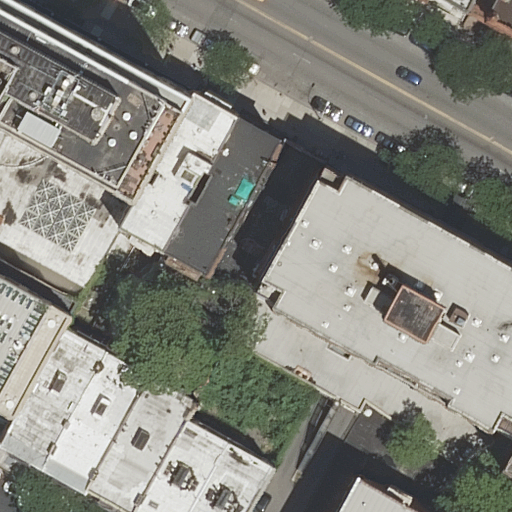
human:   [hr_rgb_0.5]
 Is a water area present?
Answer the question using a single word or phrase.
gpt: no

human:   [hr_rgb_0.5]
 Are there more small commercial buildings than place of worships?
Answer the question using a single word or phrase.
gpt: no

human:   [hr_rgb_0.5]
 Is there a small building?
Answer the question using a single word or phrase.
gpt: yes

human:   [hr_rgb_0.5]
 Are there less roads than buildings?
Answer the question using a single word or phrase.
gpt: yes

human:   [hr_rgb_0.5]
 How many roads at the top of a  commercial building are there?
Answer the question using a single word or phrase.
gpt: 0

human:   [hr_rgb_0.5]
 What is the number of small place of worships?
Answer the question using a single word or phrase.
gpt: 0

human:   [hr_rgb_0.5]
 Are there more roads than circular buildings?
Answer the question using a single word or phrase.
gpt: yes

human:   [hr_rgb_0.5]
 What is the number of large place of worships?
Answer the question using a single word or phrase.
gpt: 1

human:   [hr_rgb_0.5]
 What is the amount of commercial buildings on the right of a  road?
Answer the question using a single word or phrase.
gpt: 0

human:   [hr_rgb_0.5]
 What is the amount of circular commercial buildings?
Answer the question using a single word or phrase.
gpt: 0

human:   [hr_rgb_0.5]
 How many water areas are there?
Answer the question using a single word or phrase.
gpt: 0

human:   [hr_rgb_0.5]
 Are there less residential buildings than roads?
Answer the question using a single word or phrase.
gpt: no

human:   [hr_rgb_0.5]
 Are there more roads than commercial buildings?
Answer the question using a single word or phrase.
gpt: yes

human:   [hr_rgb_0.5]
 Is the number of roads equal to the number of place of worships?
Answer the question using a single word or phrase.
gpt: yes

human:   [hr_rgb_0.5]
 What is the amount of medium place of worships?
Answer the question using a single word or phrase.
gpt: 1

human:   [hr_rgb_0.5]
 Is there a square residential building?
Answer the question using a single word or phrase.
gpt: no

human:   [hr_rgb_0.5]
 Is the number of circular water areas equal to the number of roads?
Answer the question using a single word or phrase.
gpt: no

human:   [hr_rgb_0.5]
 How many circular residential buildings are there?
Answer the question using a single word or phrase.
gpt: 0

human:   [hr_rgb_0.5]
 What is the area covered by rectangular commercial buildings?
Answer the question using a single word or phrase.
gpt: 0m2

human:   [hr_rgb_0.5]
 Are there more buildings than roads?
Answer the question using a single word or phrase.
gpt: yes

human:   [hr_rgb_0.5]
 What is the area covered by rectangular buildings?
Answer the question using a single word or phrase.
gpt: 1556m2

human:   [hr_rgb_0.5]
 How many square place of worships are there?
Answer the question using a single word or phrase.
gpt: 0

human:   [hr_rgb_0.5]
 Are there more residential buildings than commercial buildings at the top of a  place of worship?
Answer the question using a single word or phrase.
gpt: yes

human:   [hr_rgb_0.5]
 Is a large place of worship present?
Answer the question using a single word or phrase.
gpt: yes

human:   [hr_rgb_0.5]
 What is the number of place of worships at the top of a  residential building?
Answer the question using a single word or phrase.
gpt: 2

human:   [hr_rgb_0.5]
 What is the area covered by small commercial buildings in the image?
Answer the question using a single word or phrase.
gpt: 0m2

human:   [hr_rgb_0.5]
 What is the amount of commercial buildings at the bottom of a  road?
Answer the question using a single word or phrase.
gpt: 0

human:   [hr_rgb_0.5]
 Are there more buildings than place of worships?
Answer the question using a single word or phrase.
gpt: yes

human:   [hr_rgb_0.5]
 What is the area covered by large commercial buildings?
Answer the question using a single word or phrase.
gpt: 0m2

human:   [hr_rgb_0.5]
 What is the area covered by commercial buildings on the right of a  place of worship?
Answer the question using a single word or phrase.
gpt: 0m2

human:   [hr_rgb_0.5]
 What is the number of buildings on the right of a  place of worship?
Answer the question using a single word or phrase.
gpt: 5

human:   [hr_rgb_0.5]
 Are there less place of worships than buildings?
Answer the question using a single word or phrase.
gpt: yes

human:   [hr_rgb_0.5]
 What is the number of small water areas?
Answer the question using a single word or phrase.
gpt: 0

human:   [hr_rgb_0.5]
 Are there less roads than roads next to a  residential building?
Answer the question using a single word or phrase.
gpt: no

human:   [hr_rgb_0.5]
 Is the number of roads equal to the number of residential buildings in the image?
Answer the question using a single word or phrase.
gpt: no

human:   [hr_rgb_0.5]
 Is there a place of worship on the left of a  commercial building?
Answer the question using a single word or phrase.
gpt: no